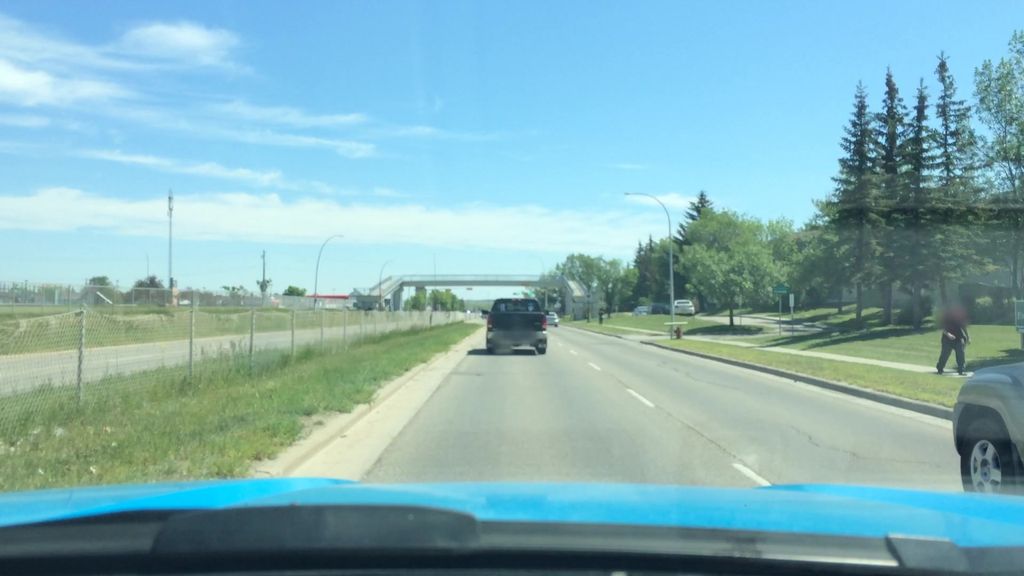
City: calgary